Field crop: tomato
Growth stage: 1
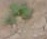
Species: solanum